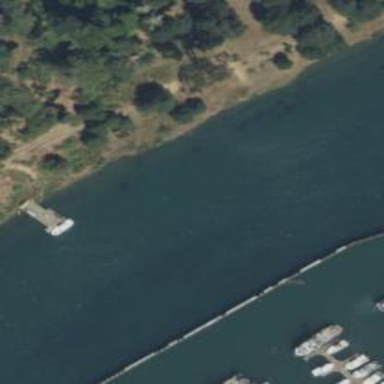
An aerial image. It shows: Dock by the waterway.